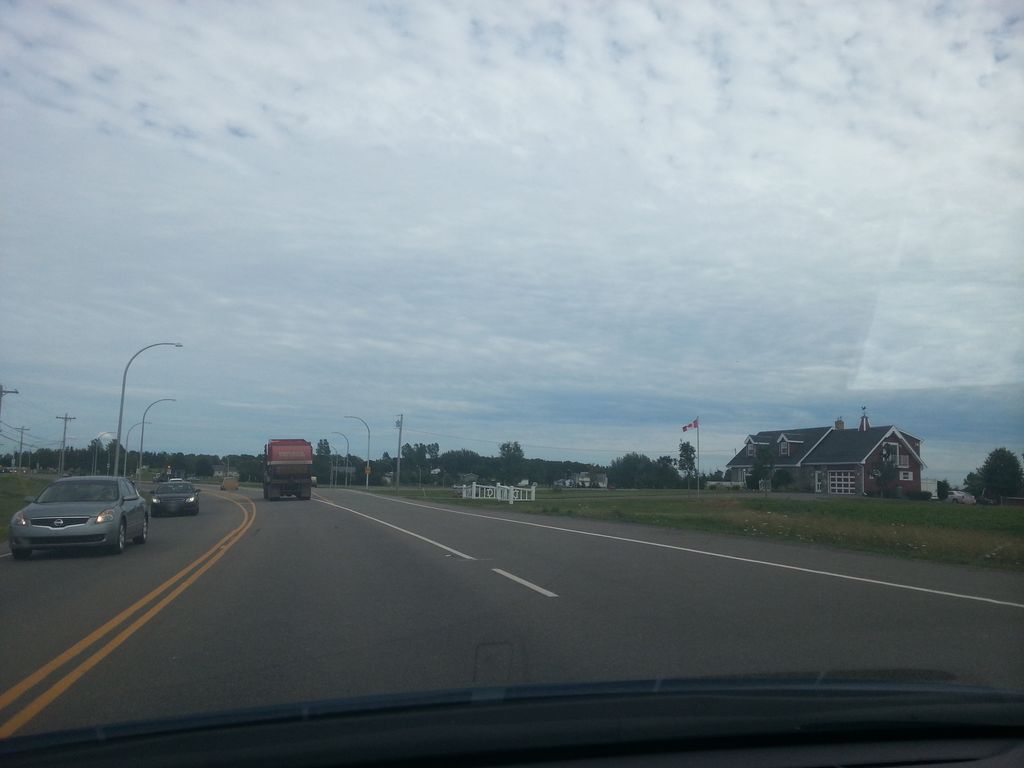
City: charlottetown